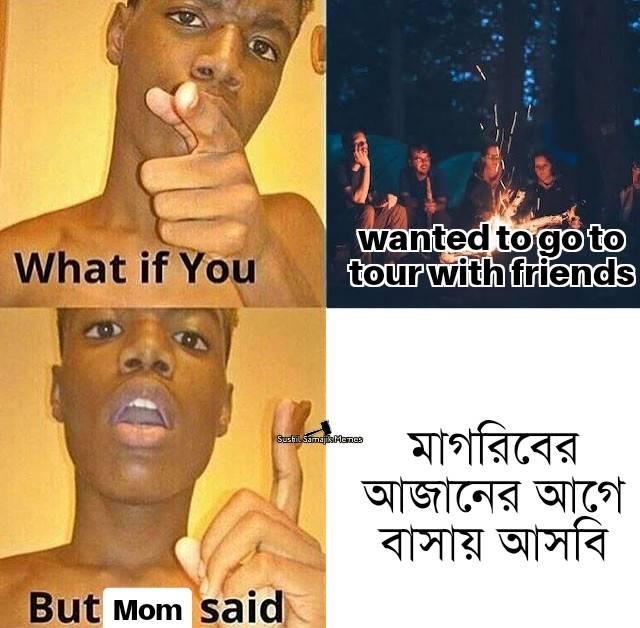
Caption: what if you    wanted to go to tour with friends      But Mom said    মাগরিবের আজানের আগে বাসায় আসবি
Label: non-hate